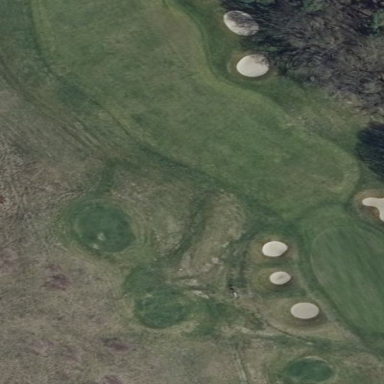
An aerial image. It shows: Scenic golf fairway.